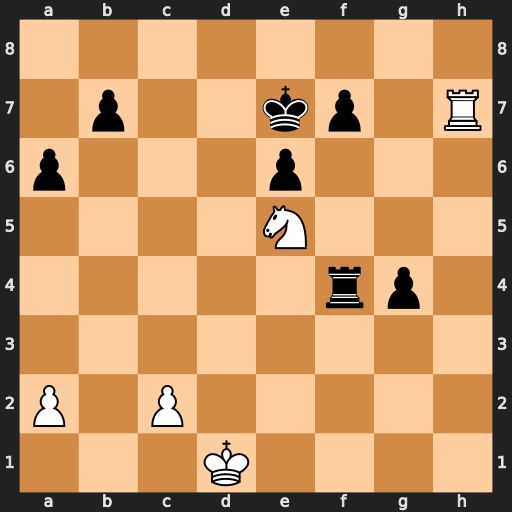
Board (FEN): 8/1p2kp1R/p3p3/4N3/5rp1/8/P1P5/3K4
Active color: w
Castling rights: -
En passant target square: -
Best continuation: Ng6+ Kf6 Nxf4